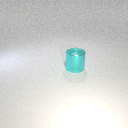
large cyan metal cylinder